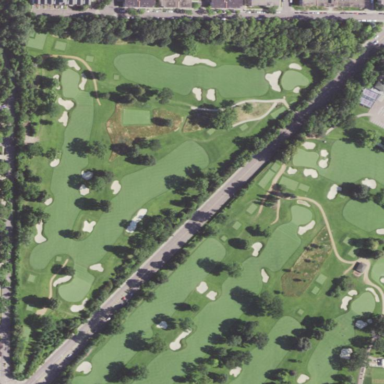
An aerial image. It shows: Golf course.